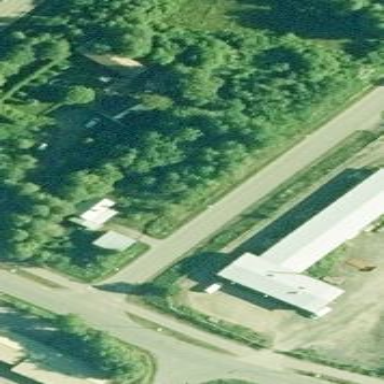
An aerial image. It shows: Commercial building.